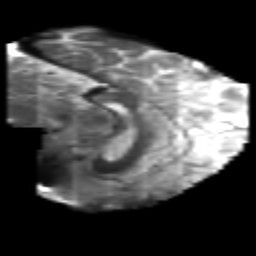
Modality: T2w
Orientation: sagittal
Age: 38
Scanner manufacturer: philips
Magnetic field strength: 3 T
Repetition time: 8.547 s
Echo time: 0.1273 s